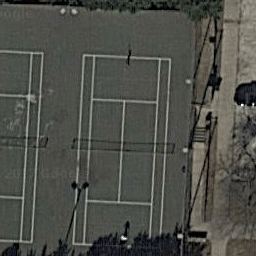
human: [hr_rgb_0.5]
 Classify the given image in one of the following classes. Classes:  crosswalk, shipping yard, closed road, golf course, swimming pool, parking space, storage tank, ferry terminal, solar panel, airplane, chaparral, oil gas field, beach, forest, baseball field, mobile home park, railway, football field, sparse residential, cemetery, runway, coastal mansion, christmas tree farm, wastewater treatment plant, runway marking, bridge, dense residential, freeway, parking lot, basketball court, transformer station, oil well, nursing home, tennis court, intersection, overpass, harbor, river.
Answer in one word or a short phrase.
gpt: tennis court